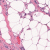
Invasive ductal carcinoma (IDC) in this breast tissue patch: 0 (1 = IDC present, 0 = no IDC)